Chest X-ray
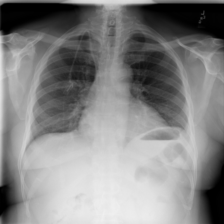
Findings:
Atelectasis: negative
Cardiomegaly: negative
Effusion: negative
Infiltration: negative
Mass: negative
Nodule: negative
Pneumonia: negative
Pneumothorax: negative
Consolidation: negative
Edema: negative
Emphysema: negative
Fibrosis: negative
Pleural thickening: negative
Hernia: negative